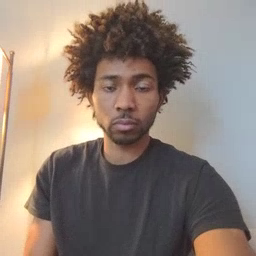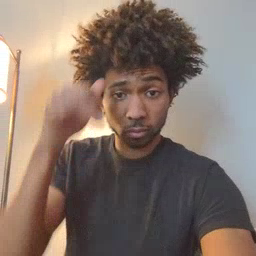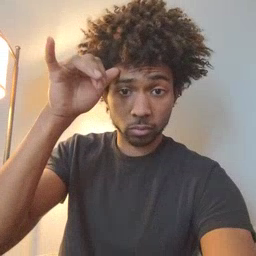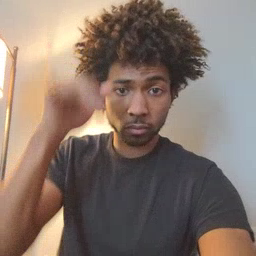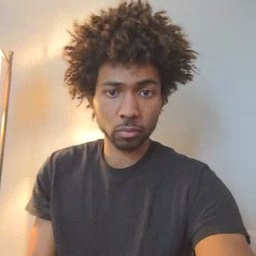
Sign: cow